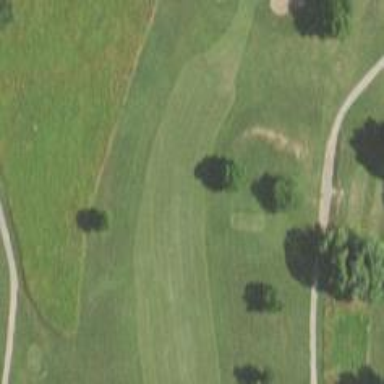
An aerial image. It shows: View of golf hole.